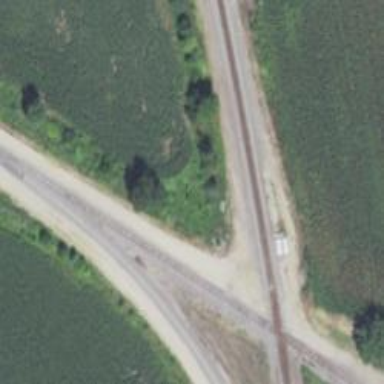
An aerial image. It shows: Railway track.